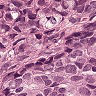
Metastatic tissue present: yes